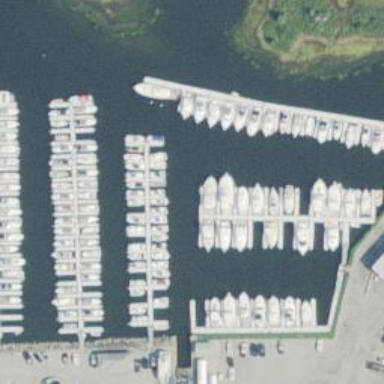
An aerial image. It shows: Man-made pier.